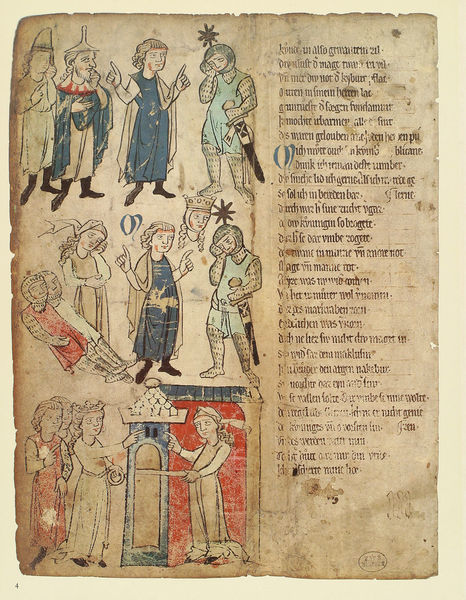
Titel: Willehalm - Handschrift
Künstler: Wolfram von Eschenbach
Standort: Herstellungsort: Quedlinburg (EU - D - Sachsen-Anhalt)
Institution: München, Bayerische Staatsbibliothek
Schlagwörter: blau, frauen, gelb, menschen, ocker, frau, grau, hut, männer, schwarz, haus, rot, bibel, krone, turm, hellblau, schrift, papier, mauer, vergilbt, türe, könig, soldaten, tor, buch, burg, stern, sterne, seite, schwert, schwerter, text, soldat, tote, initiale, helm, ritter, rüstung, buchseite, mittelalter, burgfräulein, jude, mahnung, buchmalerei, minne, bible, kettenhemd, schwet, edelleute, illumination, verzeihrungen